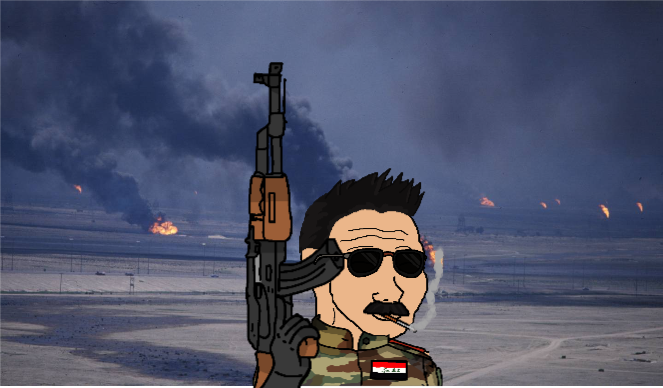
Label: 5_Wojak_with_Background